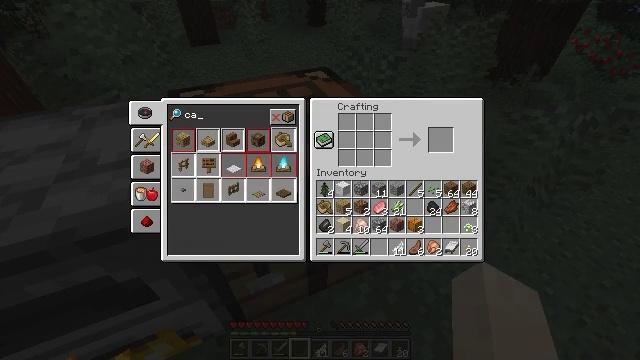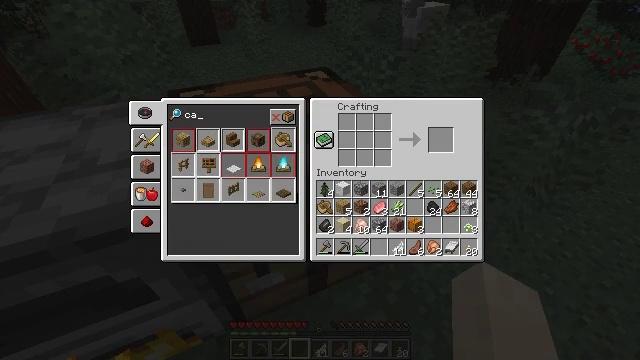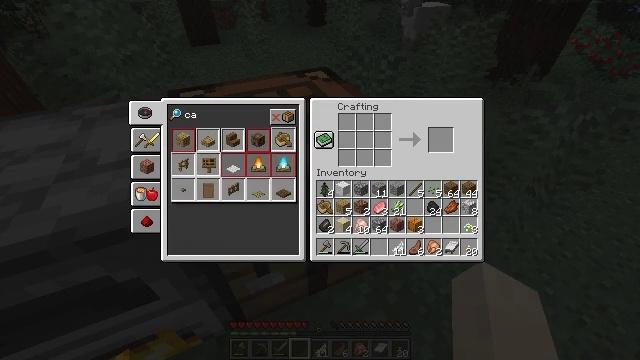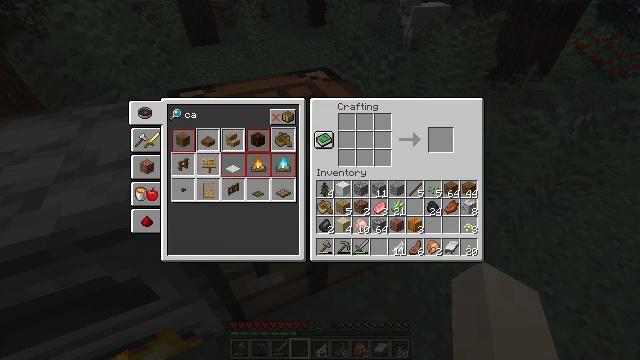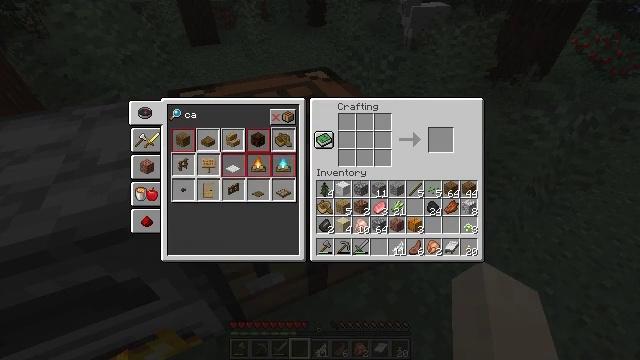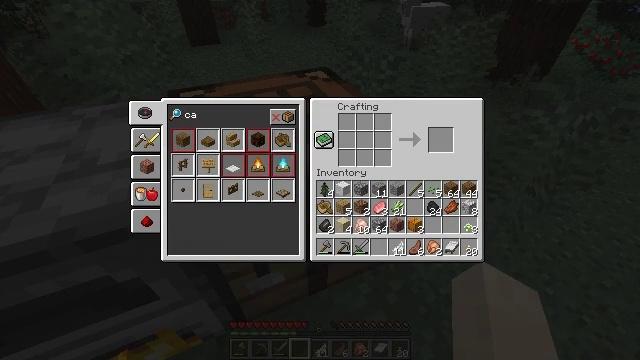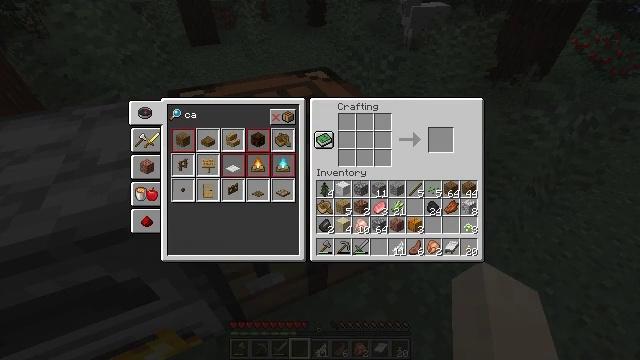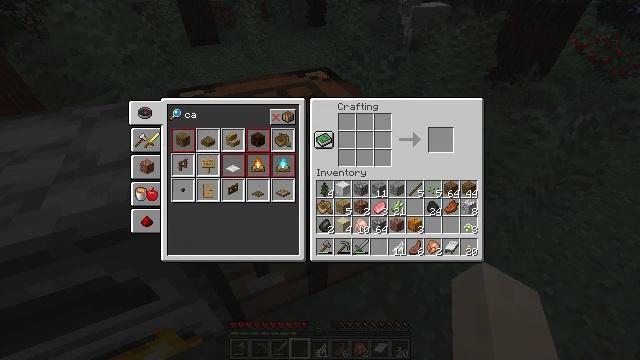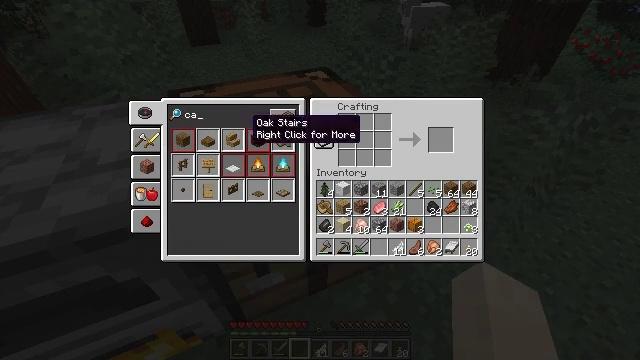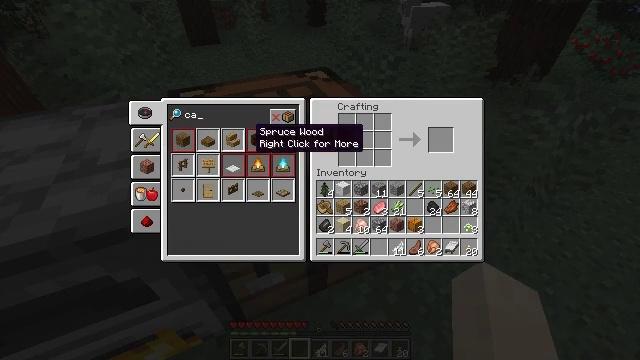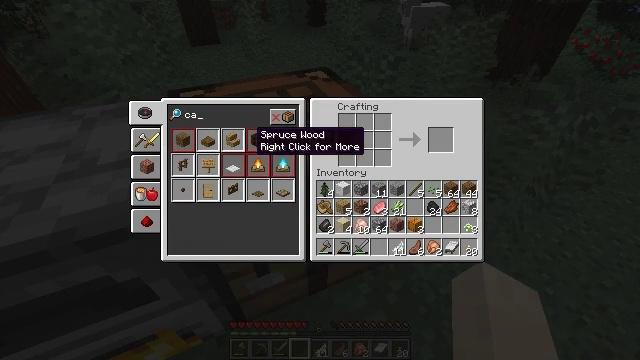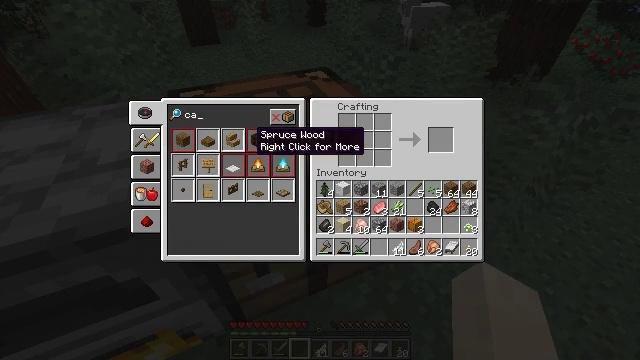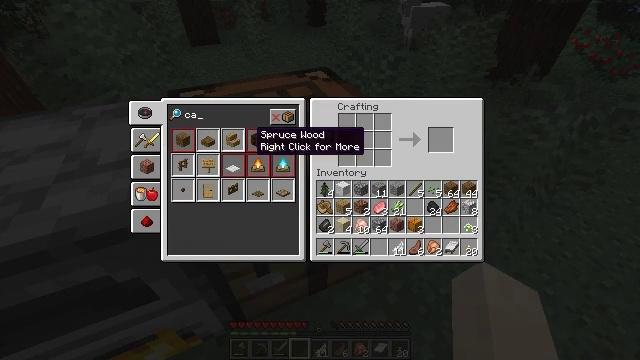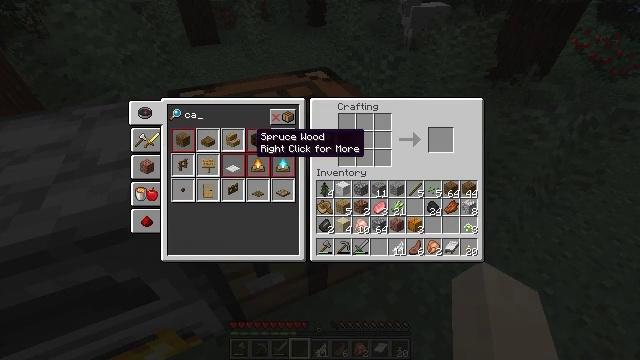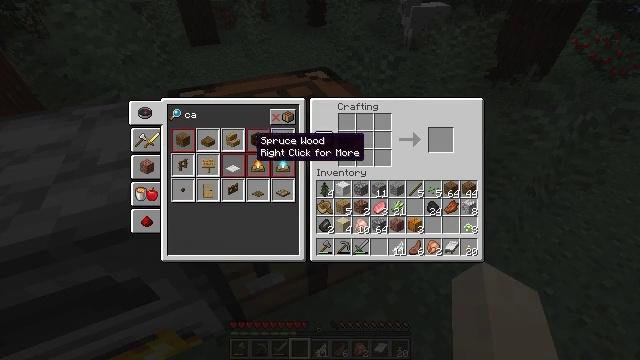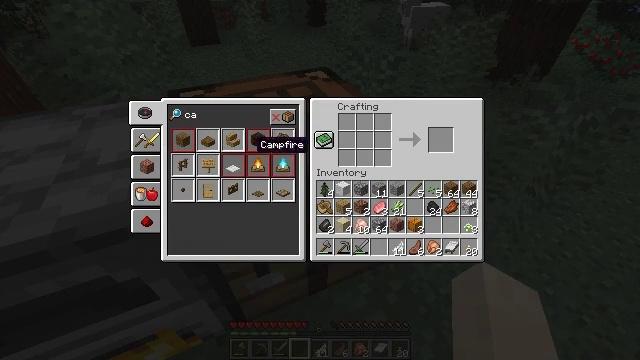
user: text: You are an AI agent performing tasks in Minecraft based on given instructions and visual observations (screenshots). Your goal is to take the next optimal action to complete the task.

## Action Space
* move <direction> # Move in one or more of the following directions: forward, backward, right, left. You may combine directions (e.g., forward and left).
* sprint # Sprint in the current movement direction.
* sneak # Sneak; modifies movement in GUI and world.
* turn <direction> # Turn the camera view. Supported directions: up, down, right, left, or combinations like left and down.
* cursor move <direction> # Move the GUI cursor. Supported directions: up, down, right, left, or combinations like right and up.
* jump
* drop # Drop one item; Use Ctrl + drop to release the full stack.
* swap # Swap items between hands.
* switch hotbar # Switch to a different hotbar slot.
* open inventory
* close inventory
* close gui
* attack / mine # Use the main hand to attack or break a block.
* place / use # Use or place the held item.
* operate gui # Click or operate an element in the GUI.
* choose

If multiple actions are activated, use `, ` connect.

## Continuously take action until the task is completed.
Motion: motion action
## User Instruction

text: Mine the spruce log from the forest.
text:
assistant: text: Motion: no_op
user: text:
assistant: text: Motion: no_op
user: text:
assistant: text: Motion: no_op
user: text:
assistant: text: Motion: no_op
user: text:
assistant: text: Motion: no_op
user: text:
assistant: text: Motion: no_op
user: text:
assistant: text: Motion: no_op
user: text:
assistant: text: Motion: cursor move down
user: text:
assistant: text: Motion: cursor move down
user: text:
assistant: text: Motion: no_op
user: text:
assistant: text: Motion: no_op
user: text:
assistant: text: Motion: no_op
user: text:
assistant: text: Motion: no_op
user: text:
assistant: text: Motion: no_op
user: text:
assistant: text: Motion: no_op
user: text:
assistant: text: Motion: no_op
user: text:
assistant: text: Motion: cursor move down
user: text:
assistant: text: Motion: no_op
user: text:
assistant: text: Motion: no_op
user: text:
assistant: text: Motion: no_op
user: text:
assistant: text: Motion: no_op
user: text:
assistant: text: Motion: no_op
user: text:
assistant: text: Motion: operate gui
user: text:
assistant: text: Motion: operate gui
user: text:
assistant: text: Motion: operate gui
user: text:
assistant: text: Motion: no_op
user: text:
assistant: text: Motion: no_op
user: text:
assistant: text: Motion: cursor move right
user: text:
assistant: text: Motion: cursor move right
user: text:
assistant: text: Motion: cursor move right and up